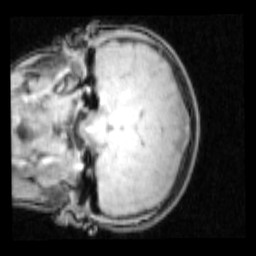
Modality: PDw
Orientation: coronal
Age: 14
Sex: male
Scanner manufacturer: siemens
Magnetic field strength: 3 T
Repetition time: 0.25 s
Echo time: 0.00103 s